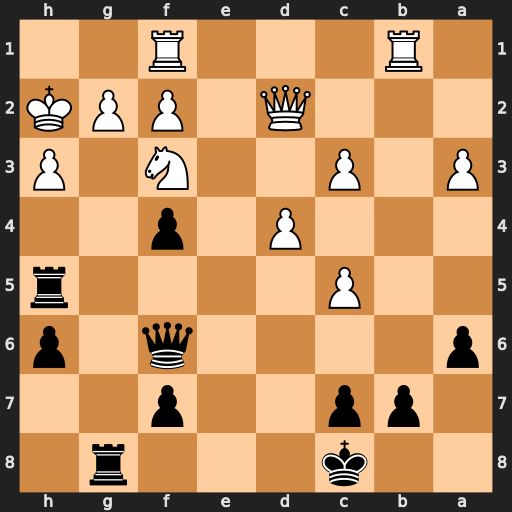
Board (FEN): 2k3r1/1pp2p2/p4q1p/2P4r/3P1p2/P1P2N1P/3Q1PPK/1R3R2
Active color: b
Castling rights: -
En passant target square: -
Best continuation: Rxg2+ Kxg2 Qg6+ Ng5 Qxg5+